Interaction volume radius: 10 \u00c5
Interaction volume height: 20 \u00c5
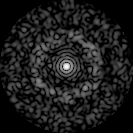
Disorder parameter: 0.8326